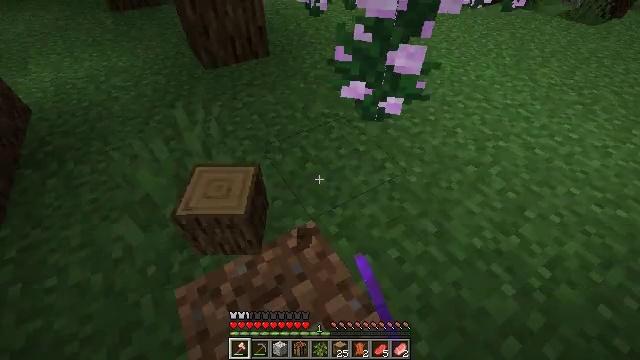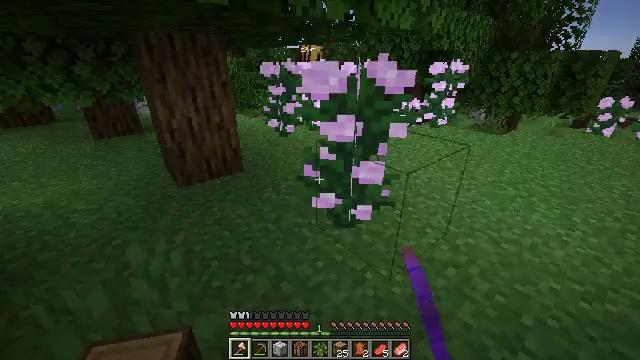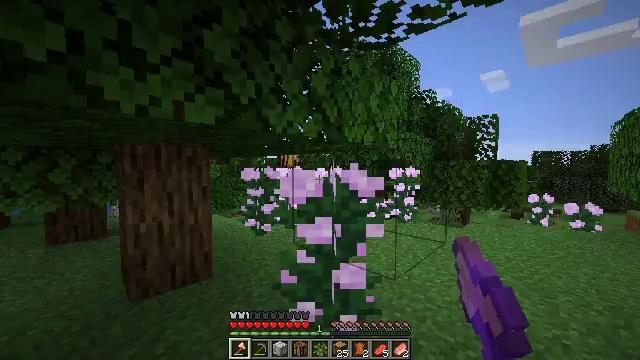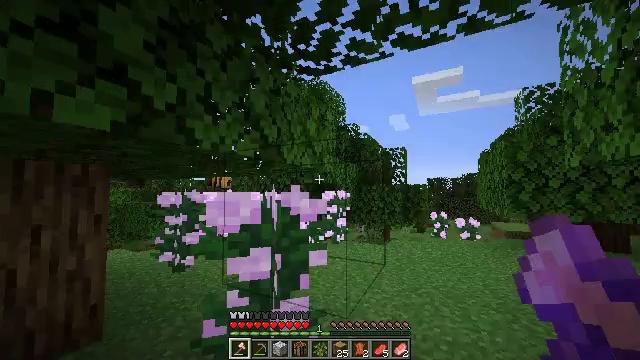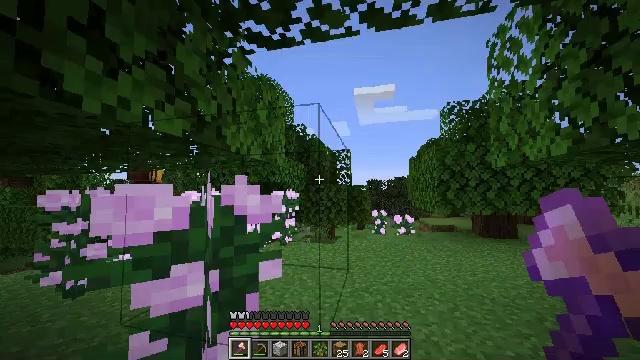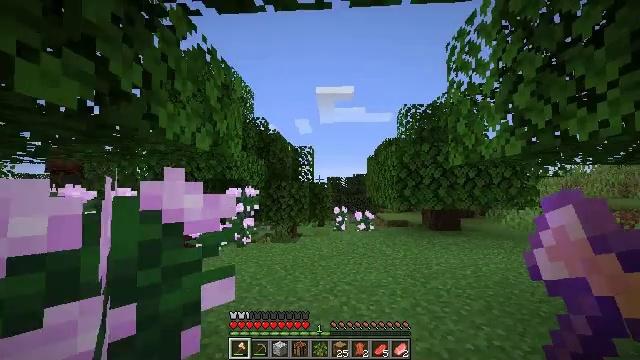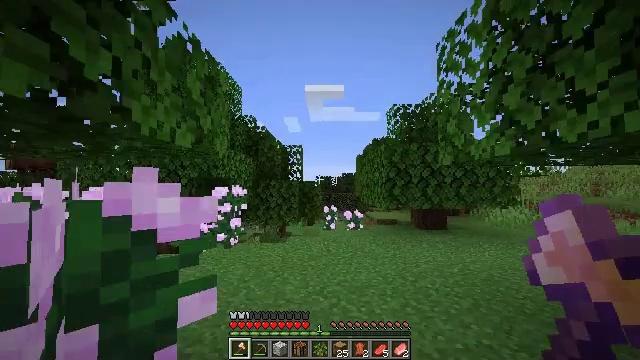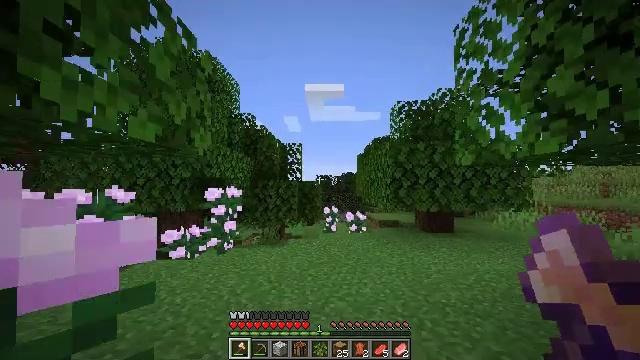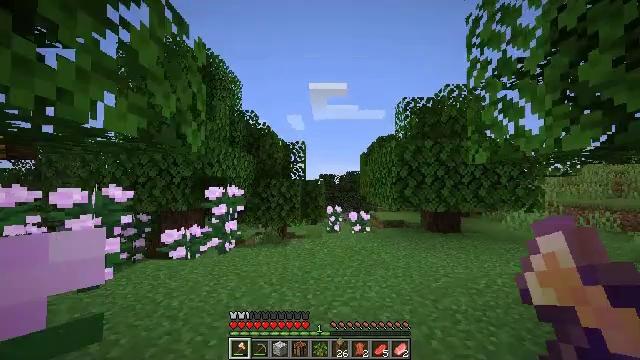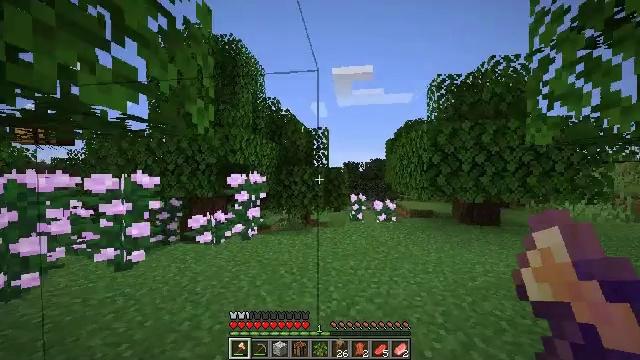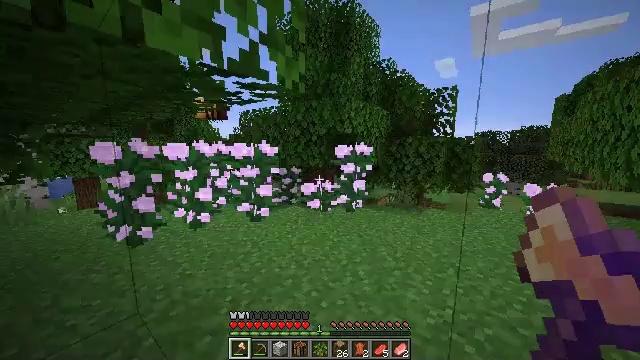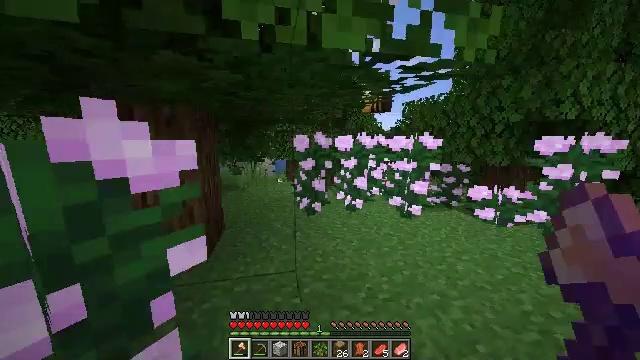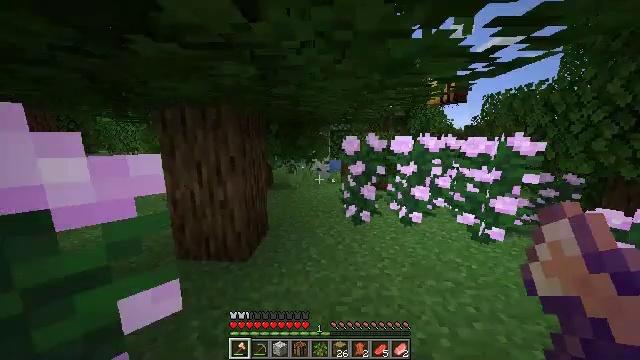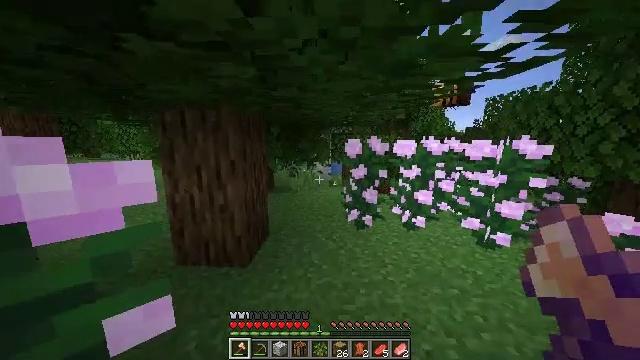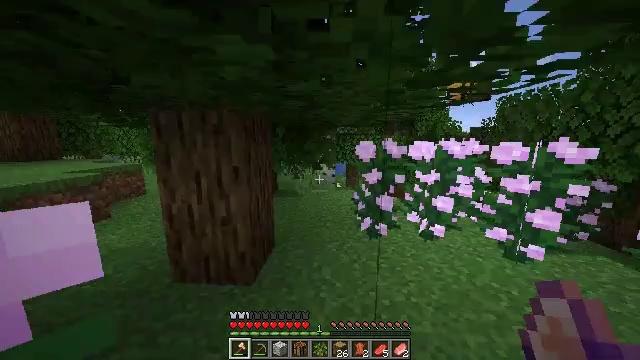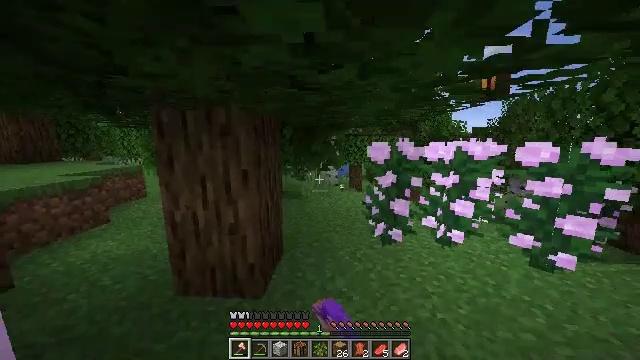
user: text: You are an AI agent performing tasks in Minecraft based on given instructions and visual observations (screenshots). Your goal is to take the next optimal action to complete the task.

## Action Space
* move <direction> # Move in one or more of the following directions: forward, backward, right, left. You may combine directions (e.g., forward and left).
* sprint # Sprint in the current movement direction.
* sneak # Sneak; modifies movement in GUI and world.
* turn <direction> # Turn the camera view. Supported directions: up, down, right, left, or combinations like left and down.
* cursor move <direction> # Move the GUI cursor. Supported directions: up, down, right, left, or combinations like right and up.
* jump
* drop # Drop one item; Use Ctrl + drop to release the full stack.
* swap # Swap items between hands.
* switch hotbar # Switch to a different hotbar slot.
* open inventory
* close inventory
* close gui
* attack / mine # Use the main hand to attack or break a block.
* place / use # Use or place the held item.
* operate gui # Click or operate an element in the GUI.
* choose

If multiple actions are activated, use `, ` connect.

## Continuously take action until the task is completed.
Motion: motion action
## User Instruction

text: Cut down the tree and harvest oak logs.
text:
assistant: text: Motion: move forward, sprint, turn right and up
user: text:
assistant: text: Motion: move forward, sprint, turn right and up
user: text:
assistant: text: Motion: move forward, sprint, turn right and up
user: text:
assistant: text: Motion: move forward, sprint, turn right
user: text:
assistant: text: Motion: move forward, sprint, turn right
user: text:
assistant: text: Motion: move forward, sprint, turn right
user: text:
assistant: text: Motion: move forward, sprint
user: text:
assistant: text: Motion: move forward, sprint
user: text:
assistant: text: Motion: move forward, sprint, turn left and down
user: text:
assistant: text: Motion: move forward, sprint, turn left and down
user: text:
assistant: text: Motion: move forward, sprint, turn left and down
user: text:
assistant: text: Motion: move forward, sprint, turn left
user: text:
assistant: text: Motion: move forward and move left, sprint
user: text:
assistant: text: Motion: move forward and move left, sprint, attack / mine
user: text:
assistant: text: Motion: move forward and move left, sprint, attack / mine
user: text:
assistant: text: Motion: move forward and move left, sprint, attack / mine
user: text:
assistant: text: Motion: move forward and move left, sprint, attack / mine
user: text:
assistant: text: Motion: move forward and move left, sprint, attack / mine
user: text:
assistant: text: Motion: move forward, turn left, attack / mine
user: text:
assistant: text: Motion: move forward, attack / mine
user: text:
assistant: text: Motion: turn left, attack / mine
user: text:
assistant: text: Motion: attack / mine
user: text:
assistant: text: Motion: attack / mine
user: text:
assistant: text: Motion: attack / mine
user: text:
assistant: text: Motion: attack / mine
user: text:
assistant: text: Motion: move forward, attack / mine
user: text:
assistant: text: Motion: move forward, turn down, attack / mine
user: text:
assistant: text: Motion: turn down, attack / mine
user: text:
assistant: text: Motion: turn down, attack / mine
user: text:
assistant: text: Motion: attack / mine